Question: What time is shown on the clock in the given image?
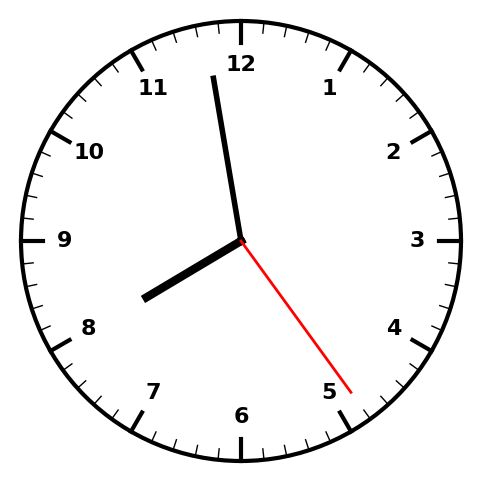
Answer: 07:58:24